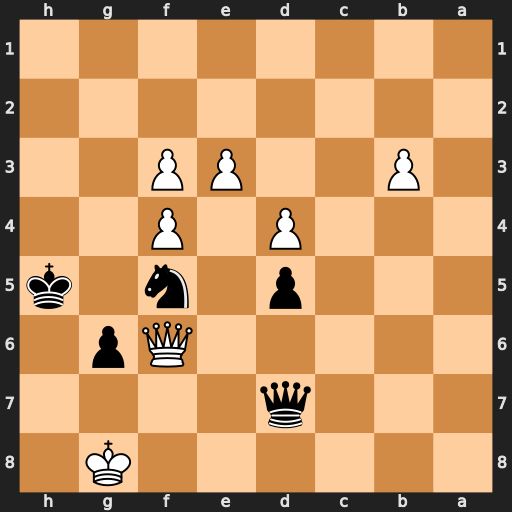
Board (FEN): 6K1/3q4/5Qp1/3p1n1k/3P1P2/1P2PP2/8/8
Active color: b
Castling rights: -
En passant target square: -
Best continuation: Nh6+ Kf8 Qc8+